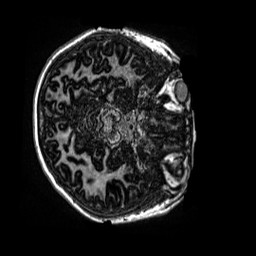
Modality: MP2RAGE
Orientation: axial
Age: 12
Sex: female
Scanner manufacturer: siemens
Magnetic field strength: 3 T
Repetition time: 4 s
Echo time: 0.00299 s